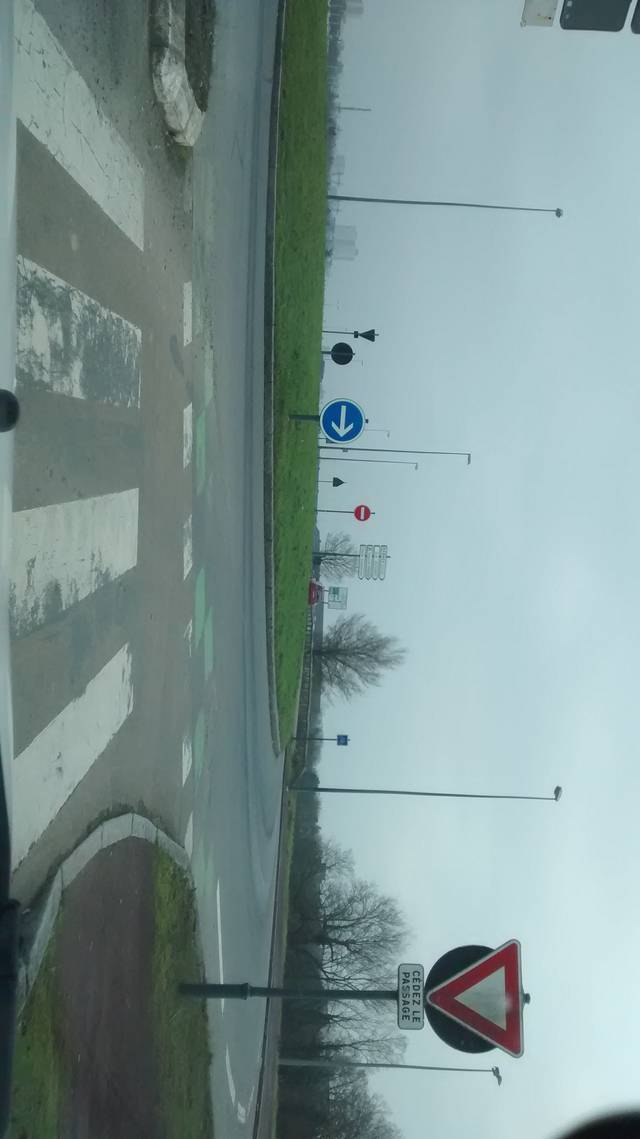
Region: France
Coordinates: 48.101, -1.718